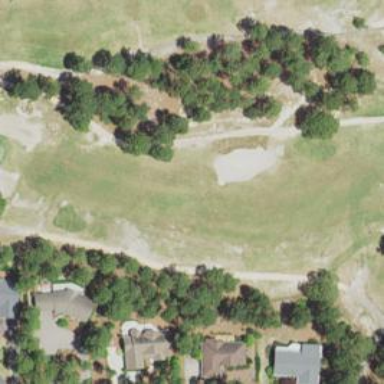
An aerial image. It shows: Golf fairway in the image.